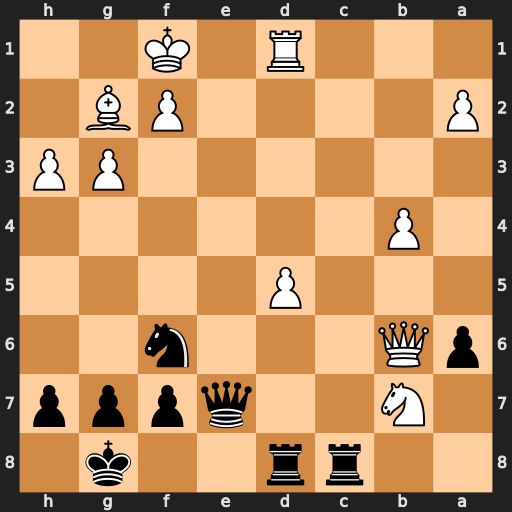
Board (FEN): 2rr2k1/1N2qppp/pQ3n2/3P4/1P6/6PP/P4PB1/3R1K2
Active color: b
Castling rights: -
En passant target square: -
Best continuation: Nxd5 Qxd8+ Rxd8